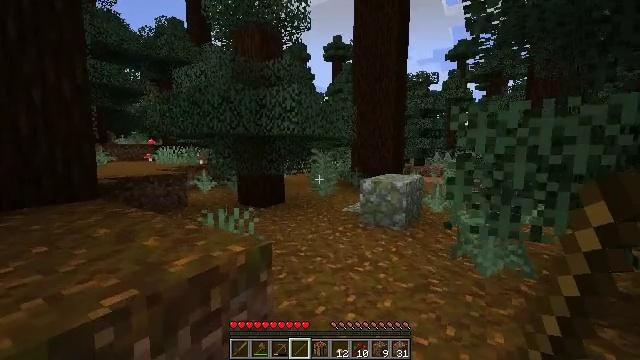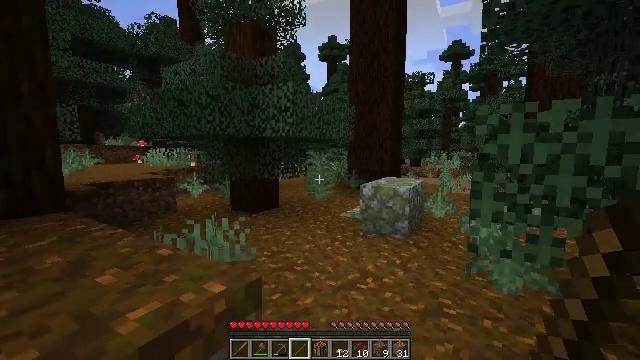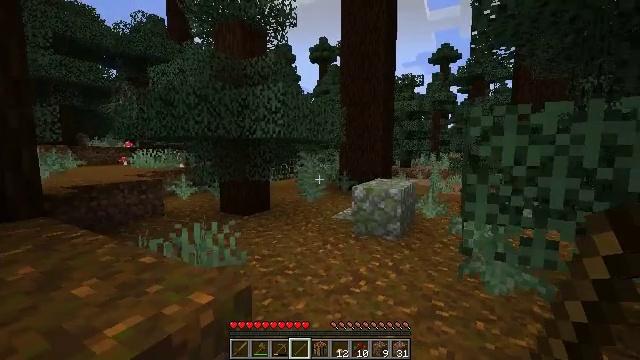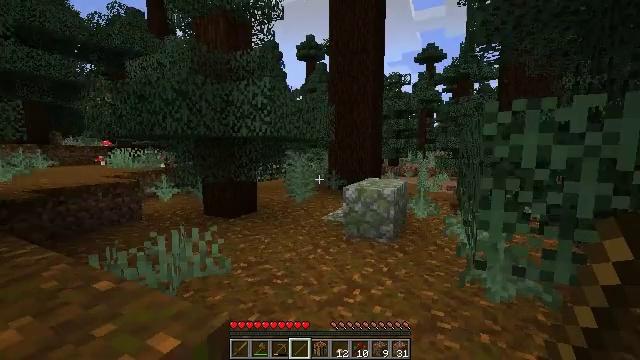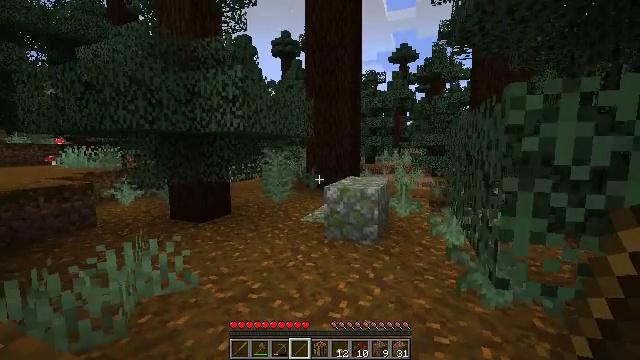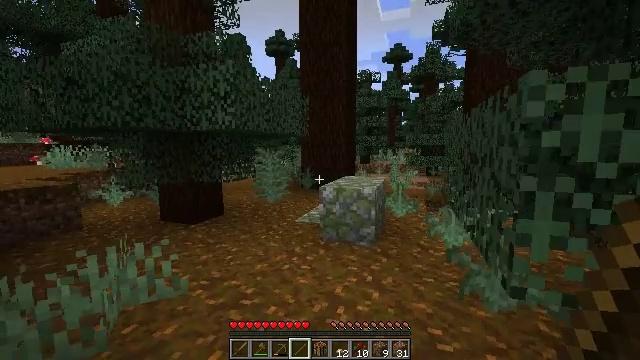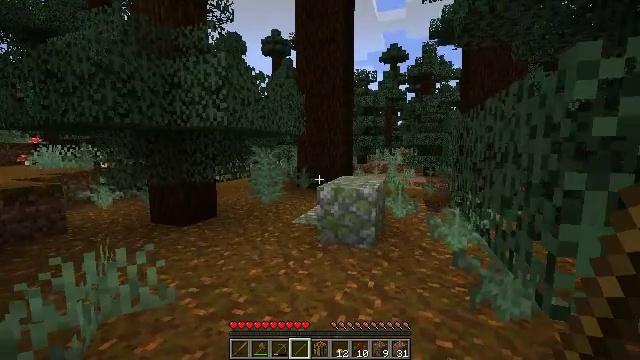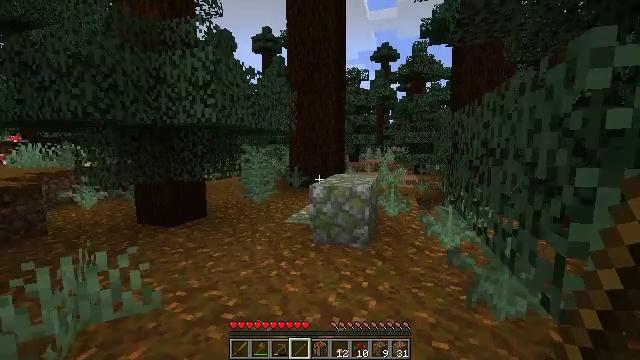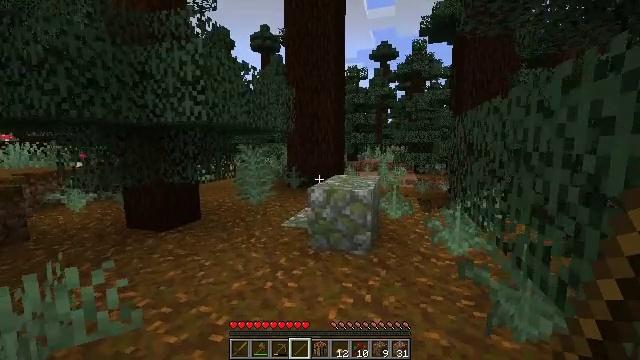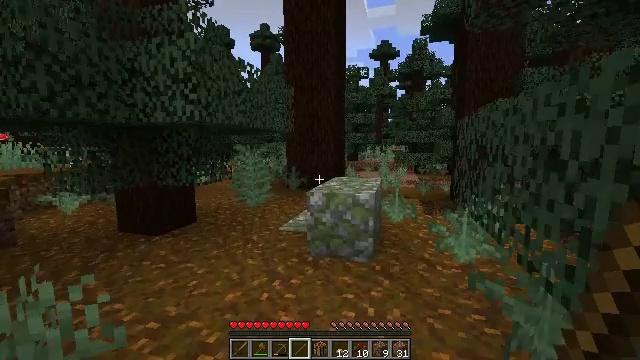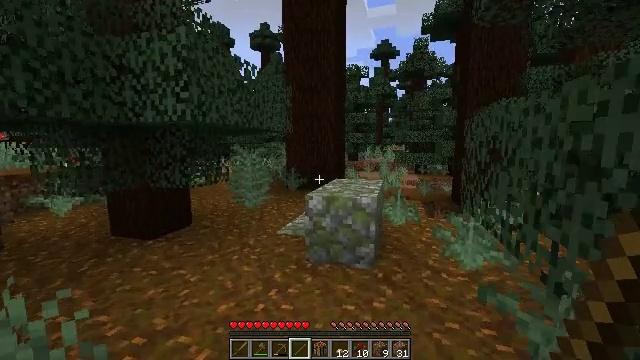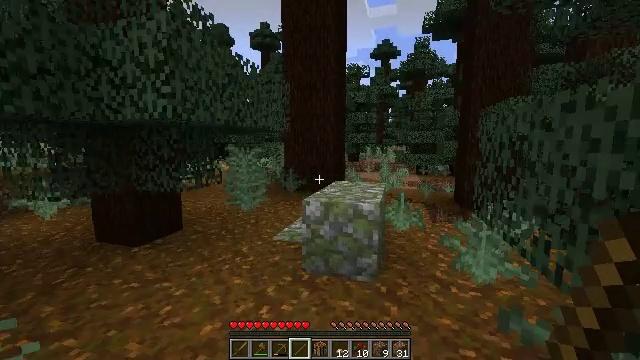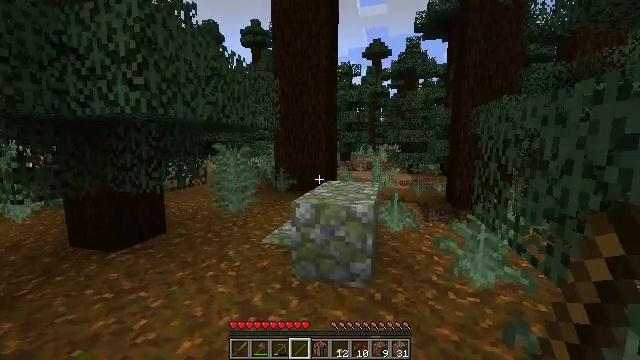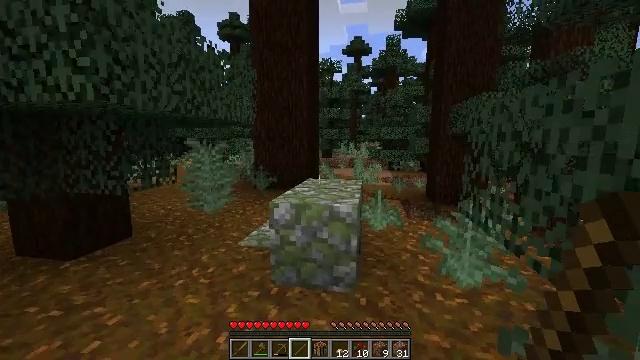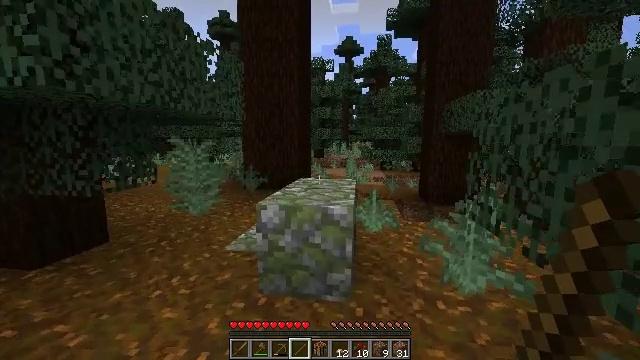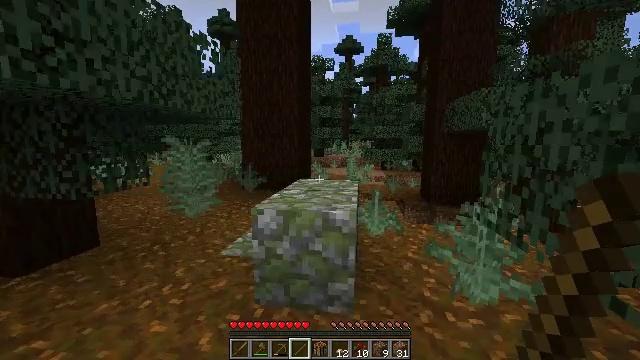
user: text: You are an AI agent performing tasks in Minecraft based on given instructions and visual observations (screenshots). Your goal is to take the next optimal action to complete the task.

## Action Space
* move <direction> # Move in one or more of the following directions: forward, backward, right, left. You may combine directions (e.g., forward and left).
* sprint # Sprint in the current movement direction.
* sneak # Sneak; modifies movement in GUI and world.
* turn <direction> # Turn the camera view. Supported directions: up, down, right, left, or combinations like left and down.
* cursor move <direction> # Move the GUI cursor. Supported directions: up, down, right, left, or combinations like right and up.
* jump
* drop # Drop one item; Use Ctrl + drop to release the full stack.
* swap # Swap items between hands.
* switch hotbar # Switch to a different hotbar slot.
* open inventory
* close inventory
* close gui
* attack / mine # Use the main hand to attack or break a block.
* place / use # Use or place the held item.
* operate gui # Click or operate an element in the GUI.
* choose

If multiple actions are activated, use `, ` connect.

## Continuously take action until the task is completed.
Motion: motion action
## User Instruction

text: Collect the red mushroom by attacking it.
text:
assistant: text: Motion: move forward, turn right
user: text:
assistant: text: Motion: move forward, turn right
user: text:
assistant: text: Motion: move forward, turn right
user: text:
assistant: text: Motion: move forward, turn right
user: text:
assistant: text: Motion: move forward, turn right
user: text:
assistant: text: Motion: move forward
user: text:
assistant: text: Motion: move forward, turn right
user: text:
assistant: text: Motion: move forward
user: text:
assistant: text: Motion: move forward
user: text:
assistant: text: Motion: move forward
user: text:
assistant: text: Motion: move forward
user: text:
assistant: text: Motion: move forward, turn right
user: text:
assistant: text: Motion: move forward, turn right
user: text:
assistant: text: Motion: move forward, turn right
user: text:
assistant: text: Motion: move forward
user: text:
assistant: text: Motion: move forward
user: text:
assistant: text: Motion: move forward, jump
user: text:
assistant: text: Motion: move forward, jump
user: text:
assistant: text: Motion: move forward, jump
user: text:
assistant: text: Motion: move forward, jump
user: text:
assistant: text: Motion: move forward
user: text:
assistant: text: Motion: move forward
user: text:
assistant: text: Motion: move forward
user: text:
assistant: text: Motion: move forward
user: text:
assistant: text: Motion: move forward
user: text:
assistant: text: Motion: move forward
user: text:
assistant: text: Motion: move forward
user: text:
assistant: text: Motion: move forward
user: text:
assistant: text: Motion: move forward
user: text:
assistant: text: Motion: move forward, turn left